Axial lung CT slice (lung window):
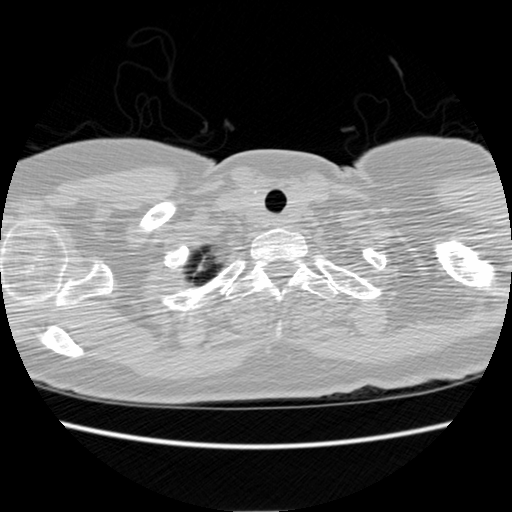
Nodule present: no